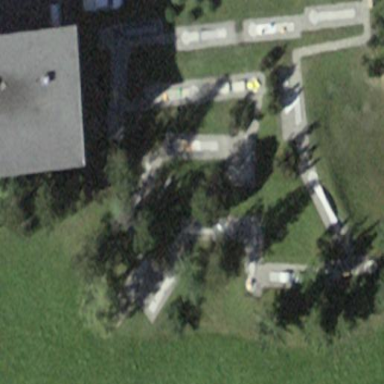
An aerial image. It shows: Miniature golf leisure land.